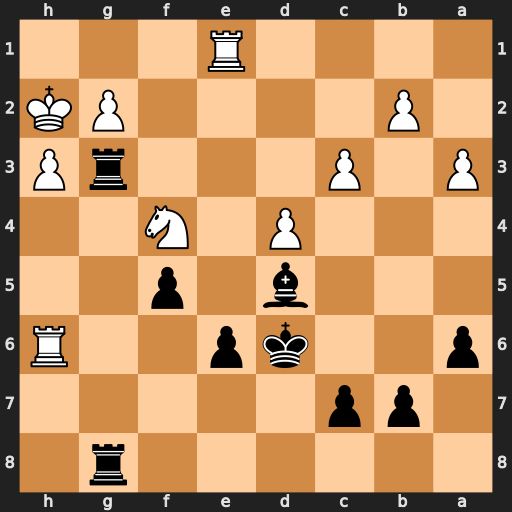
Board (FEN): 6r1/1pp5/p2kp2R/3b1p2/3P1N2/P1P3rP/1P4PK/4R3
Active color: b
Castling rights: -
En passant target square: -
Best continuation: Rxg2+ Nxg2 Rxg2+